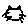
Label: cat